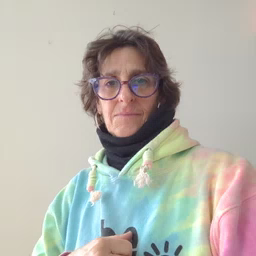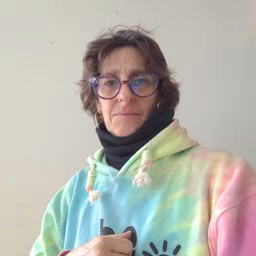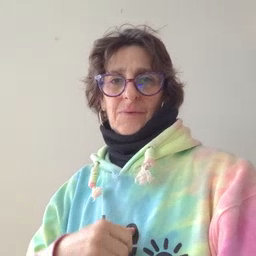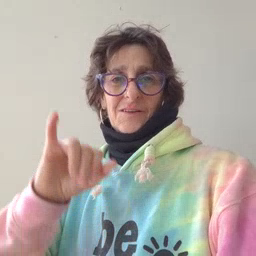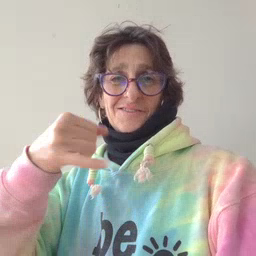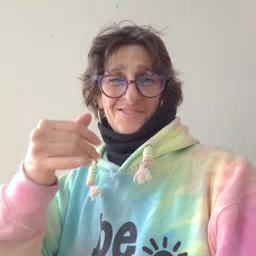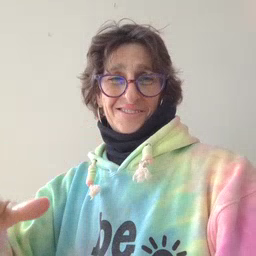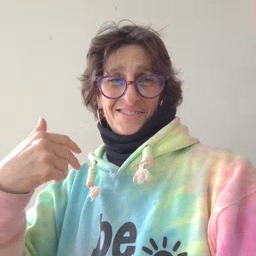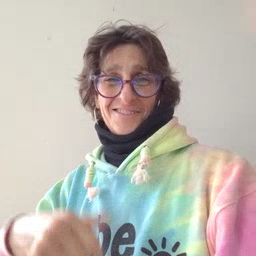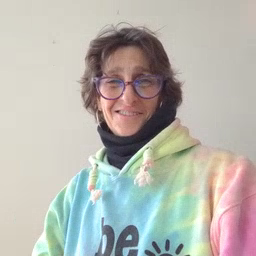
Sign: jeans